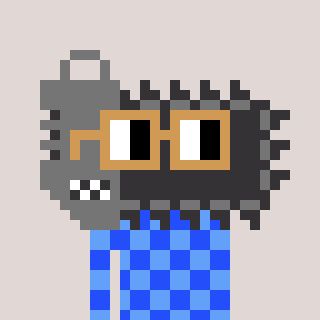
a pixel art character with square brown glasses, a chainsaw-shaped head and a blue-colored body on a warm background